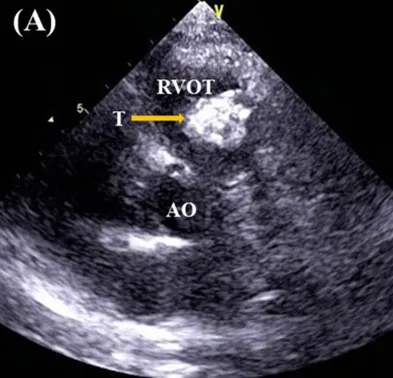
Transthoracic echocardiography revealed the presence of a mobile, polylobate shaped mass with mid-to-high echogenicity in the RVOT.
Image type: radiology (ultrasound)